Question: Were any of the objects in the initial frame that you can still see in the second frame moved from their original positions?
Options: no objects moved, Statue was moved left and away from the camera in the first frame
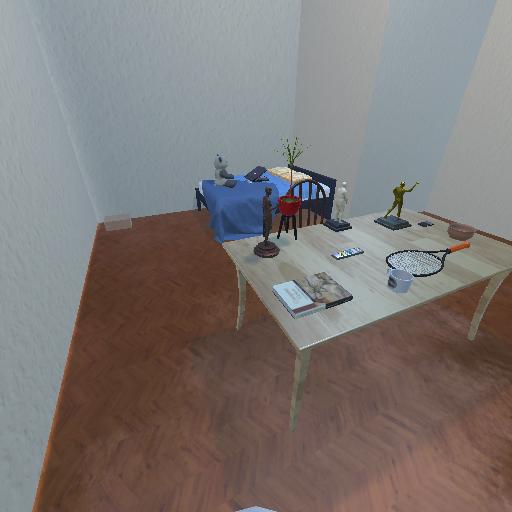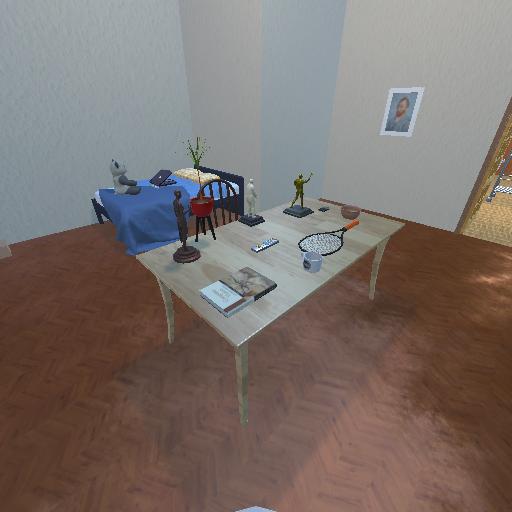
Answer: no objects moved